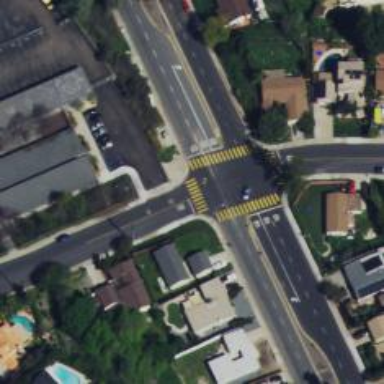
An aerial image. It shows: Stop road.